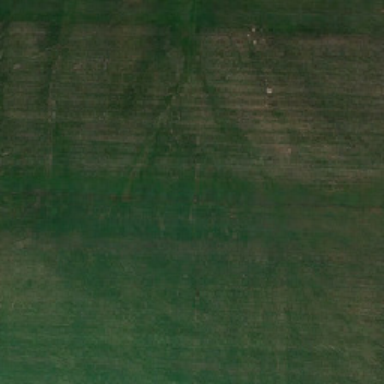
Here are brown and green stripes and prairies .